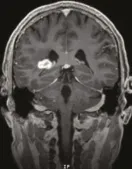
(E-H) Postoperative MRI following right parietal craniotomy for tumor resection. A small amount of residual postoperative fluid collection and associated dural thickening adjacent to the craniotomy site shown with the surgical tract leading toward the atrium of the right lateral ventricle. (E-G) Representative axial, sagittal, and coronal T1-weighted imaging post-gadolinium contrast images, respectively.
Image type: radiology (mri)